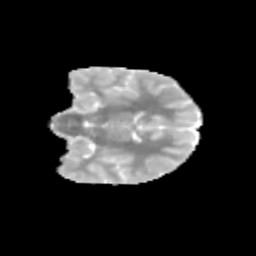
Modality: MD
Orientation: coronal
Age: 11
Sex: female
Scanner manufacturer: siemens
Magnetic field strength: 3 T
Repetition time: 3.8 s
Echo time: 0.07 s